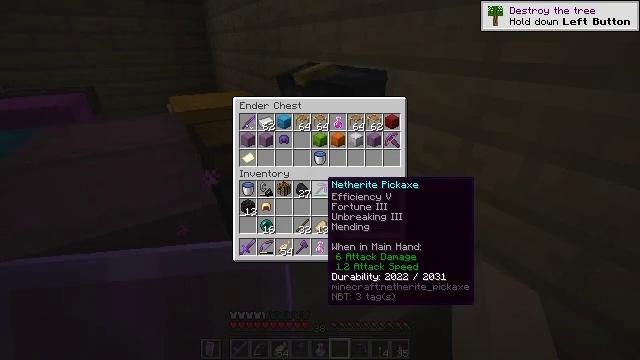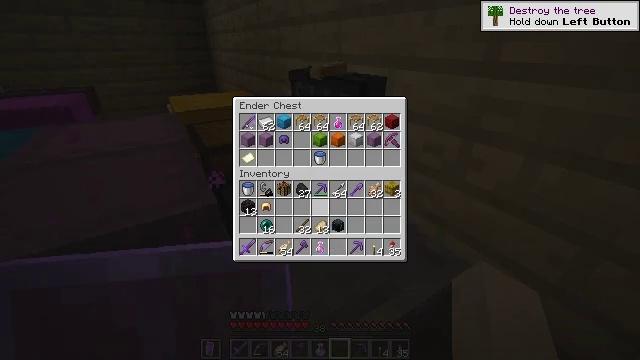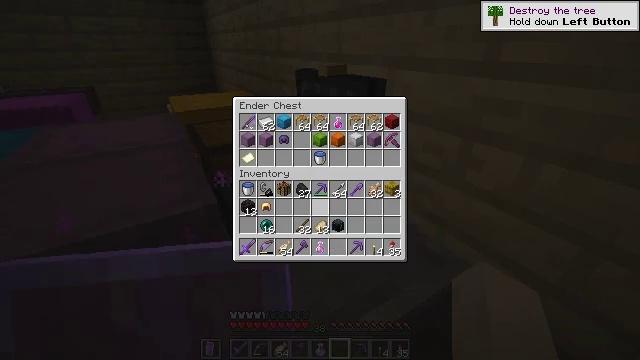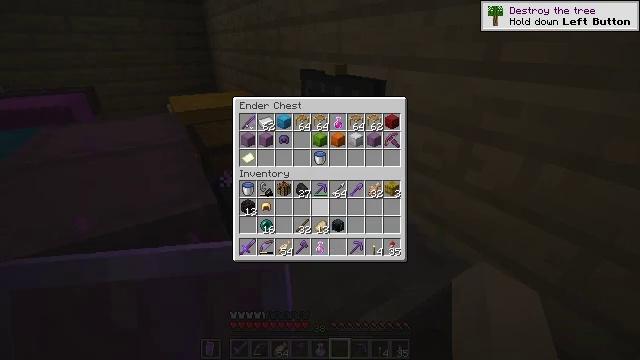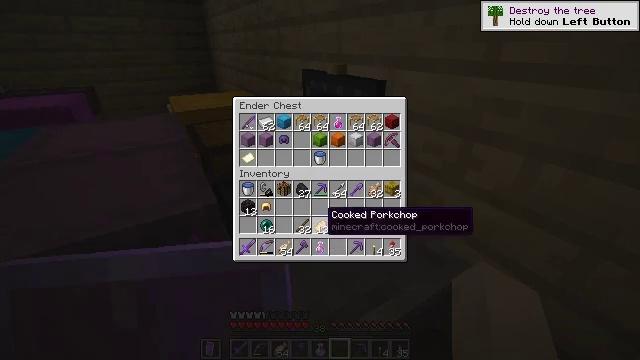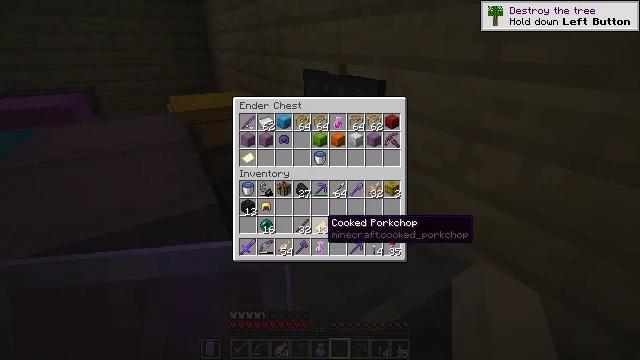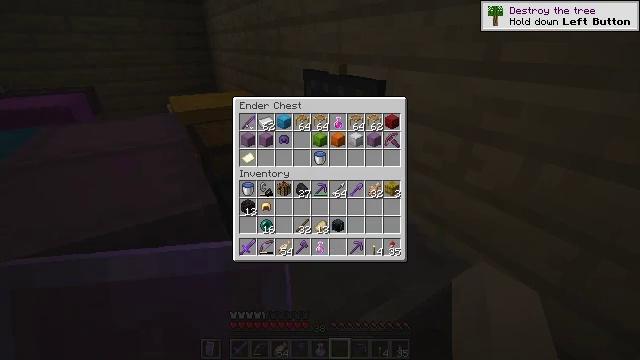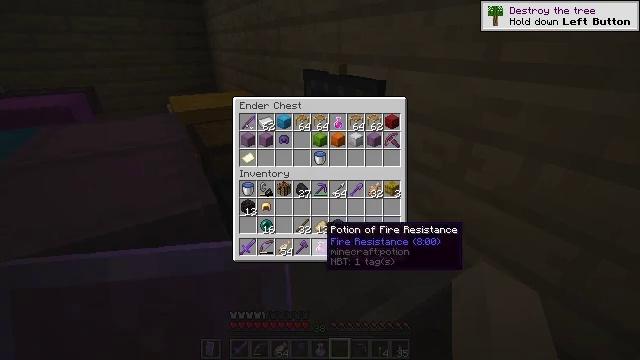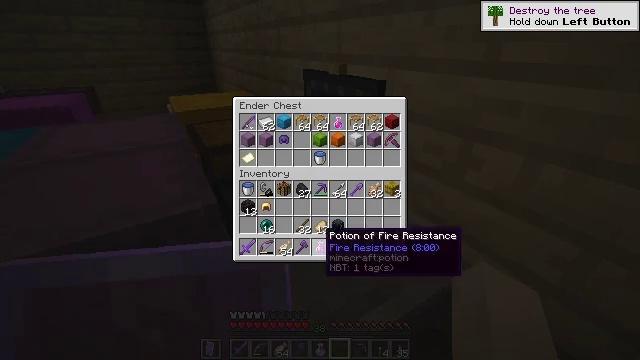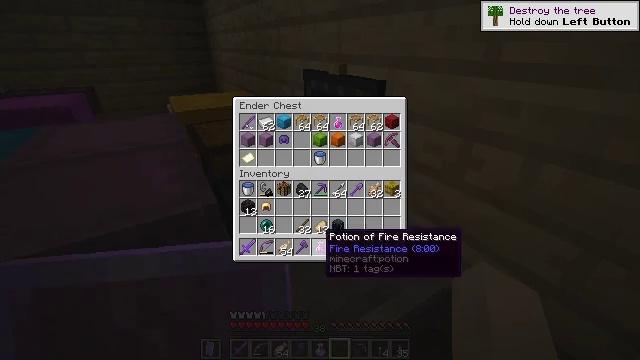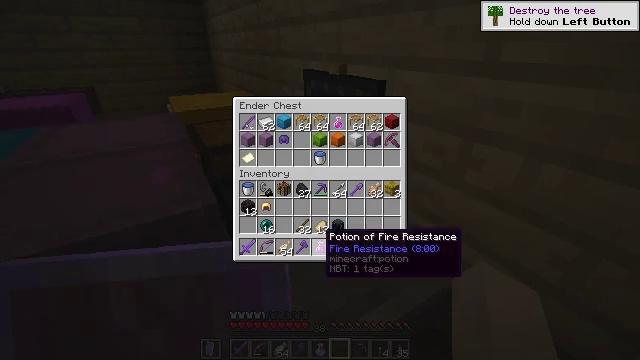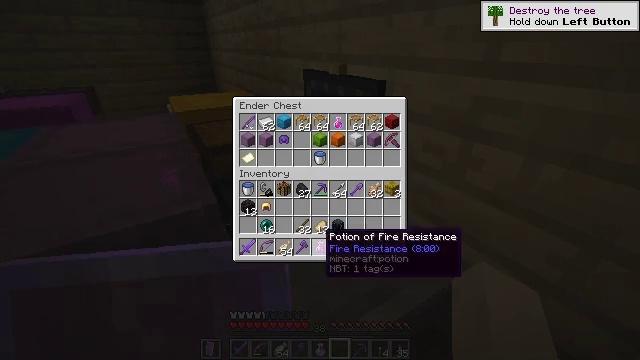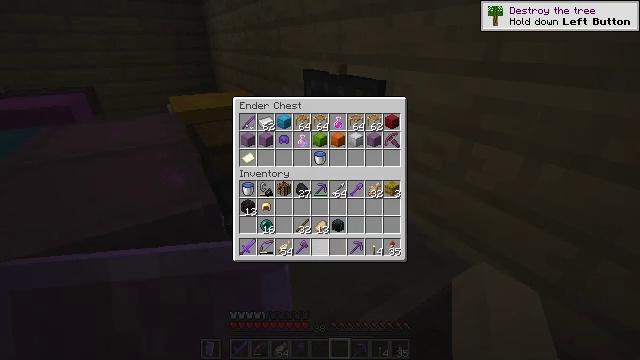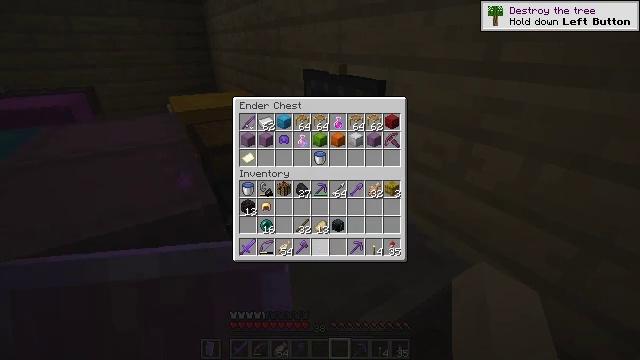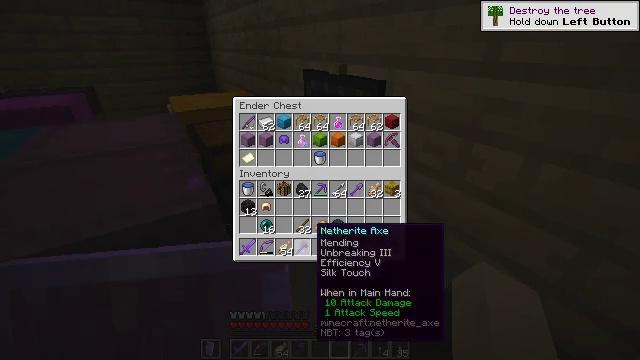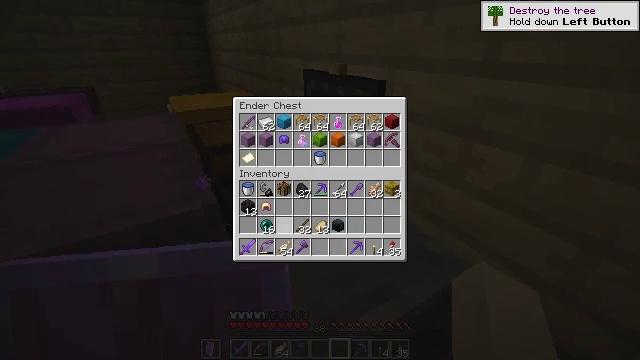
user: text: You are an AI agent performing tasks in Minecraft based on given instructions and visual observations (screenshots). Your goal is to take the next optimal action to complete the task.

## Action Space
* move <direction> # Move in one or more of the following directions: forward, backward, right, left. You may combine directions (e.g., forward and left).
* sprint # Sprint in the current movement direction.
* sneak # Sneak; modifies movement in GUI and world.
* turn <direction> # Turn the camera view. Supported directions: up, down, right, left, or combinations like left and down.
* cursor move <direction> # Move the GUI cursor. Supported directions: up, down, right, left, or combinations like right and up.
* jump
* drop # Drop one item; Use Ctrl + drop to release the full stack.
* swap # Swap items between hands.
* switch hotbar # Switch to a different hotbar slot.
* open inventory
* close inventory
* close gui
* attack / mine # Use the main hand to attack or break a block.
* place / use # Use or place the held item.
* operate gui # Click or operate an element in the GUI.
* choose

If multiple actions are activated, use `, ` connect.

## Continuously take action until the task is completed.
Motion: motion action
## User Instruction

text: craft item air
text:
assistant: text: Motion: turn down
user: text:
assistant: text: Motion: no_op
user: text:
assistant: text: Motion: no_op
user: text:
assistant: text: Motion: sneak, turn down
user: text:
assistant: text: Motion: sneak, turn down
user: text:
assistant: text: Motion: sneak
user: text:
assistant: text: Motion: sneak
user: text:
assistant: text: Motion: sneak
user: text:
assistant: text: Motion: sneak
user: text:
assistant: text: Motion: sneak
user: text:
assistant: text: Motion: sneak
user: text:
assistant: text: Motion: sneak, attack / mine
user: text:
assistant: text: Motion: sneak, attack / mine
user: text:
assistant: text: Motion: sneak, turn left, attack / mine
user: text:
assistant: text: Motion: sneak, turn left and up
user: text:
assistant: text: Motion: sneak, turn left and up
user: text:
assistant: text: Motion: sneak
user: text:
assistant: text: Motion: sneak
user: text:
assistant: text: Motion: sneak
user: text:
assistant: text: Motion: sneak
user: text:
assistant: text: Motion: sneak
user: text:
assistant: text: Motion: sneak
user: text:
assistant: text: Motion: sneak
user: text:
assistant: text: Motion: sneak
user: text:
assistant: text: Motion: sneak
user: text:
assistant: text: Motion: sneak
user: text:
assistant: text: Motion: sneak
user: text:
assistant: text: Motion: sneak, attack / mine
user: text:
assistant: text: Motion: sneak, attack / mine
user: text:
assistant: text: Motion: sneak, attack / mine